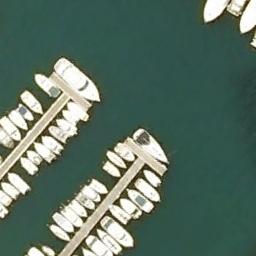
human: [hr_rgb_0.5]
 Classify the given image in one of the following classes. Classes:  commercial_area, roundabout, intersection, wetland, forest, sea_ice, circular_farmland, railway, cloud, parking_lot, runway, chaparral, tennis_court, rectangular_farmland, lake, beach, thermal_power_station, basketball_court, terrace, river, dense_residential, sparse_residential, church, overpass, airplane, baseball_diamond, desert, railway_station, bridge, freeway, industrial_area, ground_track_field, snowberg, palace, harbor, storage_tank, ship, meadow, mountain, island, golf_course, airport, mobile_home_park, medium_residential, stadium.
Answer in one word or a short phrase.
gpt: harbor